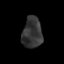
Tissue: prostate
Cell type: Epithelial cells
Senescence score: 0.3599
Nuclear area (px): 592
Mean DAPI intensity: 53.647